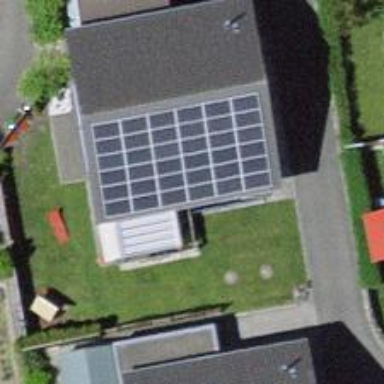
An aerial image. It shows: Solar power generator using photovoltaic method with solar photovoltaic panel types.